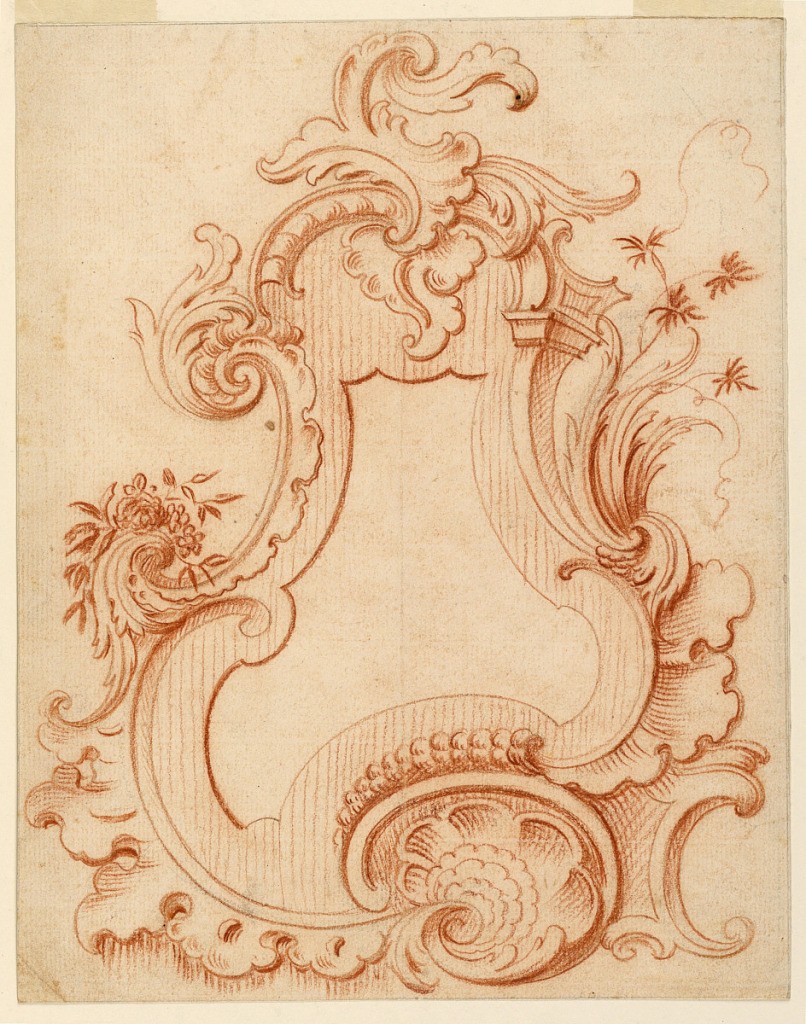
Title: Drawing for a Rocaille Escutcheon
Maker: François de Cuvilliés the Elder, Belgian, 1695 - 1768
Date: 1740–60
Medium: Black and red crayon on paper
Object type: Drawing
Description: Vertical rectangle, leaf scrolls on top, the field has the general outline of a pedestal.